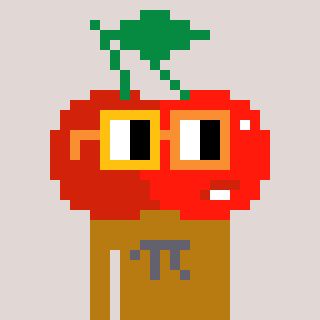
a pixel art character with square yellow and orange glasses, a cherry-shaped head and a gold-colored body on a warm background